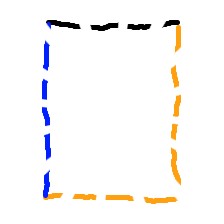
Shape: rectangle